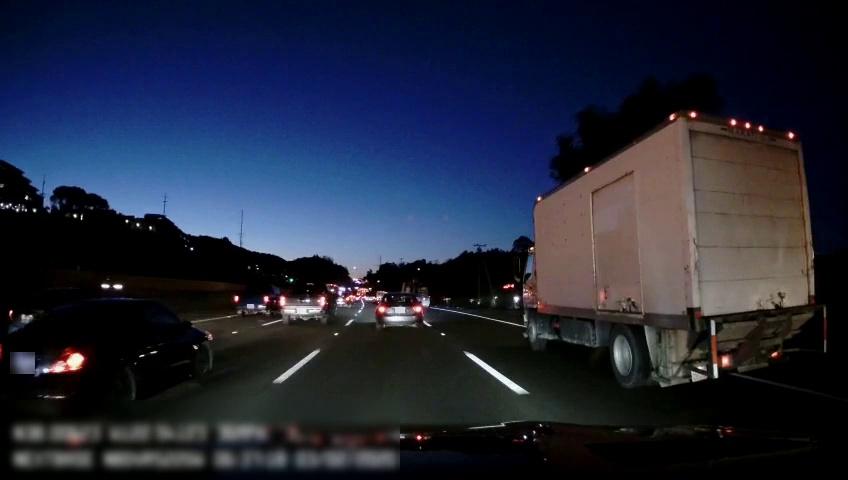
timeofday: Night
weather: Other
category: Drivable Space
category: Vehicles | Other LV
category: Vehicles | SUV
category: Vehicles | SUV
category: Vehicles | Truck
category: Vehicles | Car
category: Vehicles | Car
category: Vehicles | Truck
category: Vehicles | Car
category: Lanes | Alternate Lane
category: Lanes | Current Lane
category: Lanes | Current Lane
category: Lanes | Alternate Lane
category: Lanes | Alternate Lane
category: Traffic | Signs